Field crop: tomato
Growth stage: 1
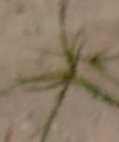
Species: cyperus